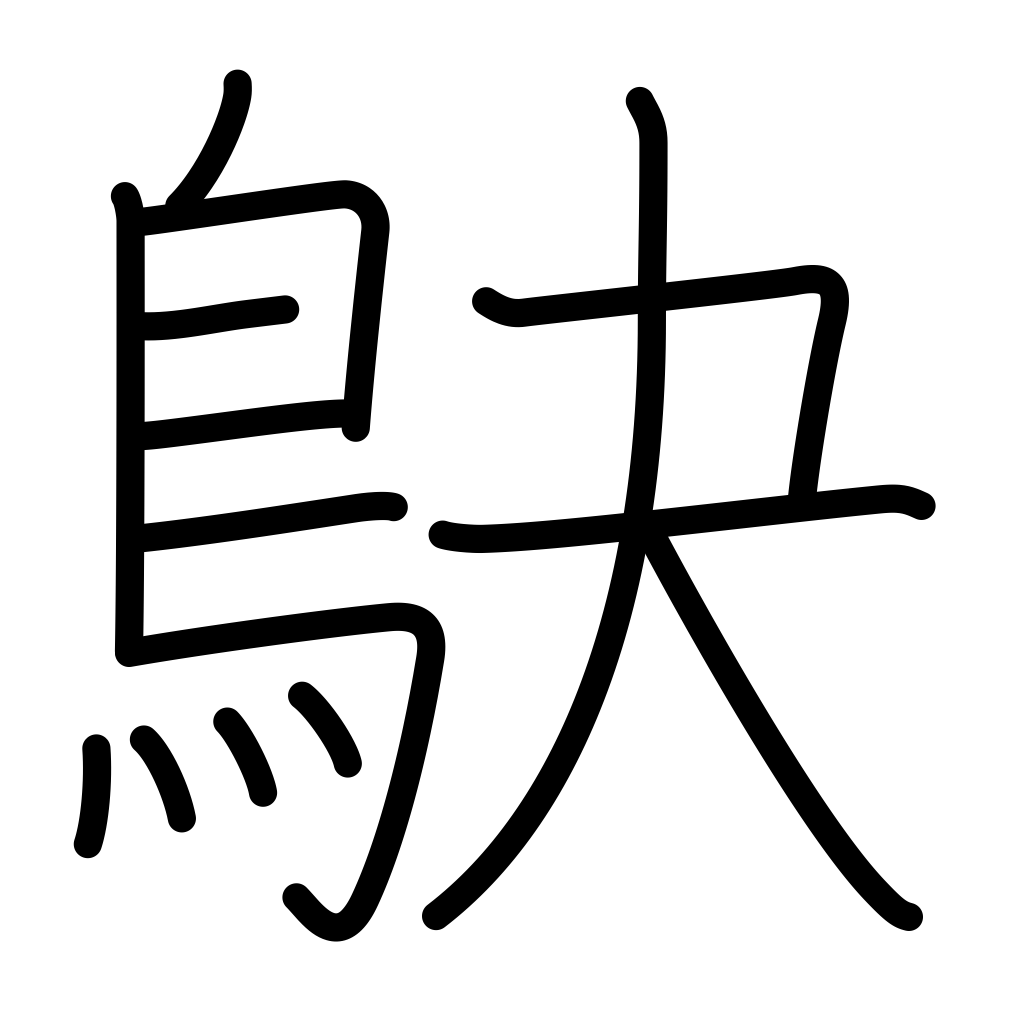
Meaning: shrike